Question: I have a CoreApp project/apk in android. I have one more FeatureApp project. I want to use the jar file of CoreApp in FeatureApp by by javabuildpath -> add extrnal jar(of core app). Can anybody tell me how can i make jar file of CoreApp project. My package explorer looks like this. My Core App is not a library project.

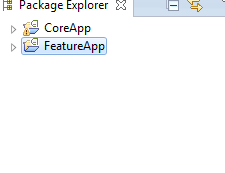
Answer: First of all make sure that 'CoreApp' works fine.just build and run it.
Then you can create jar to utilize its class files as mentioned below in 4 steps.
Select all the packages which you want to export in jar file

right click on it and select 'Export'

select export option 'Jar file'

Specify the destination location to save the jar file and simply move further